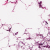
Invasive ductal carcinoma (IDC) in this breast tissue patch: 0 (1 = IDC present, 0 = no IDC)